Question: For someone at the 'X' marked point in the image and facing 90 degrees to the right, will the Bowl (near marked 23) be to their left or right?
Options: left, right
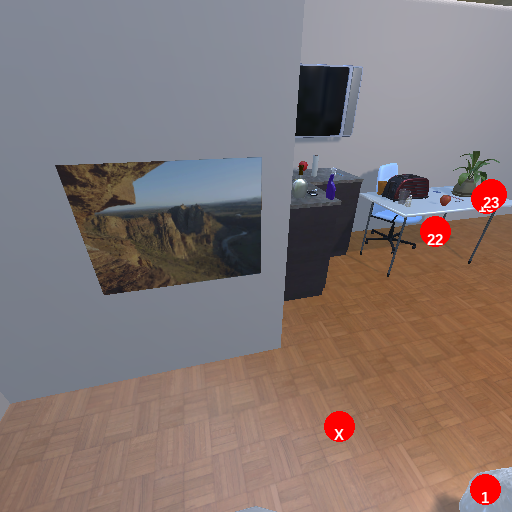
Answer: left